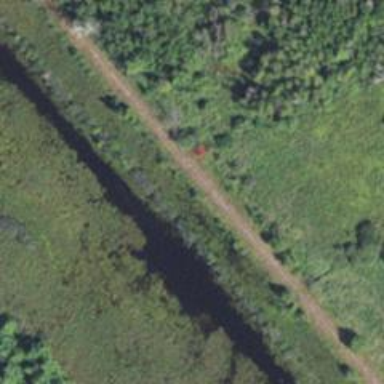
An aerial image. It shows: Railway track.